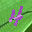
Label: 4